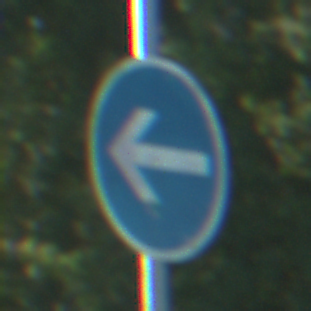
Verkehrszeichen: VorgeschriebeneFahrtrichtungHierLinks
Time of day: MorningAfternoon
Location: Outdoor (Nature)
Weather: Clear
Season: NotSpecified
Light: Natural